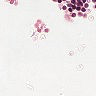
Metastatic tissue present: no